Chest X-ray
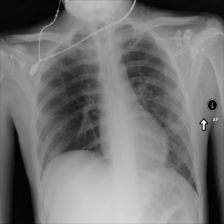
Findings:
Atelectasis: negative
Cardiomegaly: negative
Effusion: negative
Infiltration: negative
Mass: negative
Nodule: negative
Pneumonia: negative
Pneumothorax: negative
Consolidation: negative
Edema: negative
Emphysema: negative
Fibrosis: negative
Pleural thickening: negative
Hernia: negative